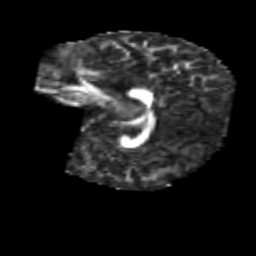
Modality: FA
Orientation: sagittal
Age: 7
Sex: female
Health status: healthy